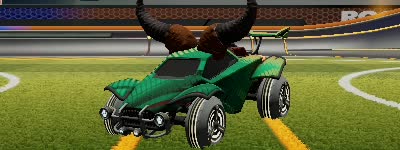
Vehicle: octane